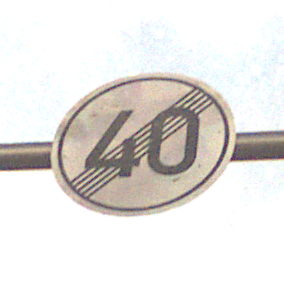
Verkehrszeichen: EndeGeschwindigkeit40
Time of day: Night
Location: Outdoor (Nature)
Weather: Clear
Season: NotSpecified
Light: Natural